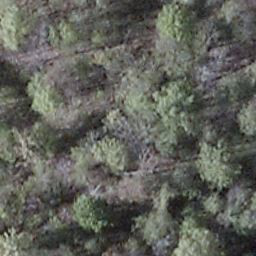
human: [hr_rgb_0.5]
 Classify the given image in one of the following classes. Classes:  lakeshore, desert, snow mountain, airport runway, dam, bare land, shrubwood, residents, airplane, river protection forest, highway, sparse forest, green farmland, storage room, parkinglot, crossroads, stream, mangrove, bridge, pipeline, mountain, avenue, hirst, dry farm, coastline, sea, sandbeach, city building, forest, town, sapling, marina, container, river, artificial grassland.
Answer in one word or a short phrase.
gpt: shrubwood